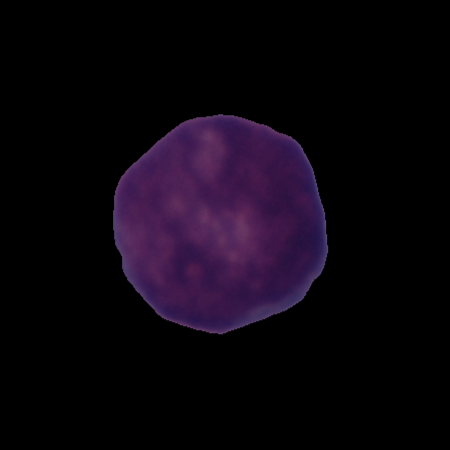
Label: cancer